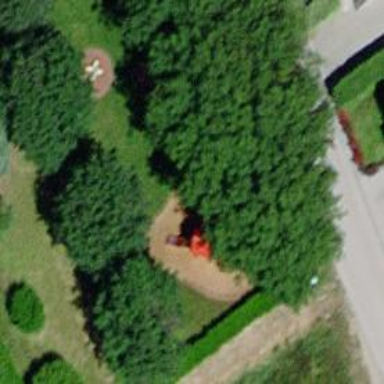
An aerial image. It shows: Playground featuring slide.